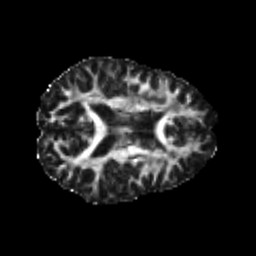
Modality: FA
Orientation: axial
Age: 26
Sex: female
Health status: healthy
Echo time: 0.074 s